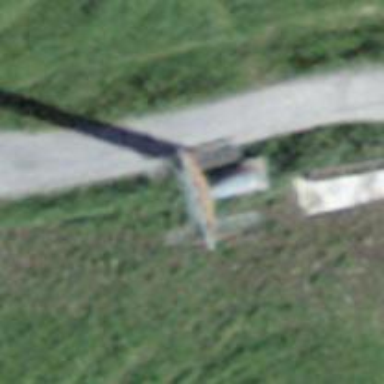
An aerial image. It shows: Pylon for aerialway.